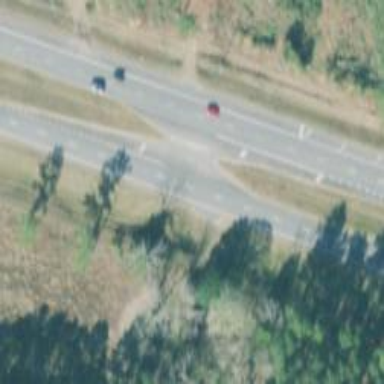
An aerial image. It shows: Trunk link highway.